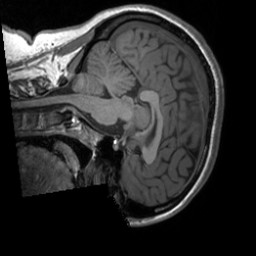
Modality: T1w
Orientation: sagittal
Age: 24
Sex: female
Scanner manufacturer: siemens
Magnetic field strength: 3 T
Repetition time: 1.9 s
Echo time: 0.00226 s